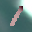
Label: 1